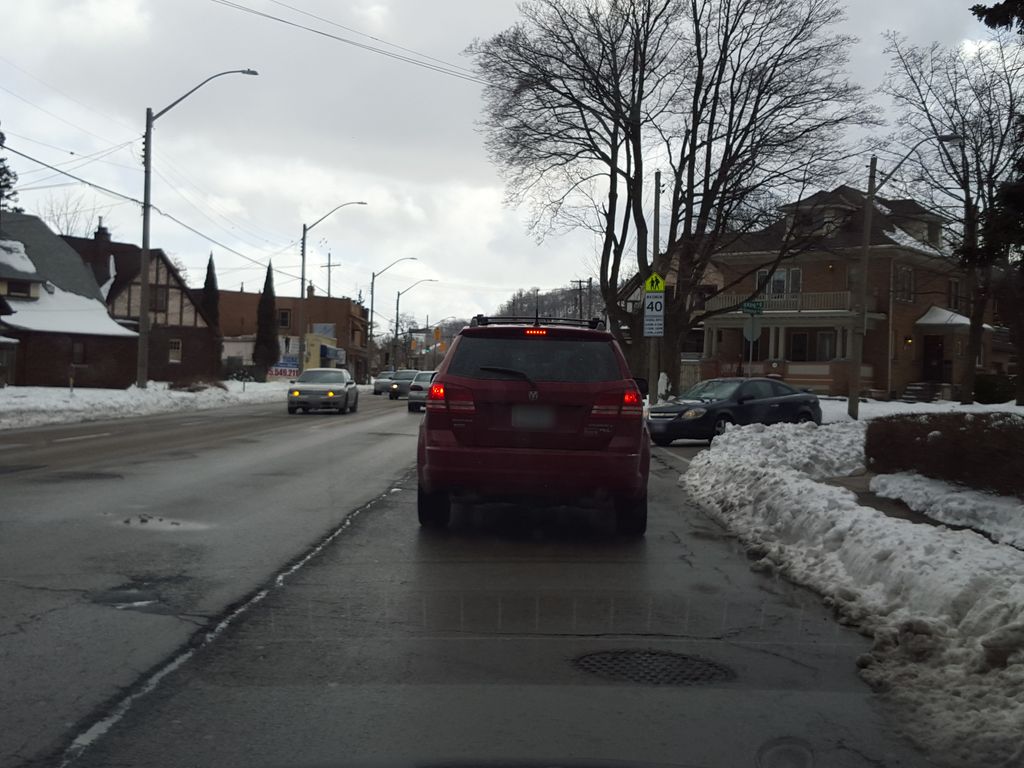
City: hamilton